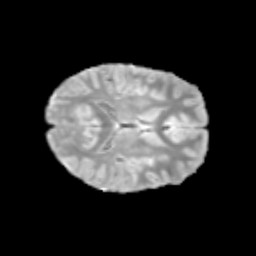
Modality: T2w
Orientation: axial
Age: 11
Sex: female
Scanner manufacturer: siemens
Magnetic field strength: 3 T
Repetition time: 3.8 s
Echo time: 0.07 s